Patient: sex F, age 62
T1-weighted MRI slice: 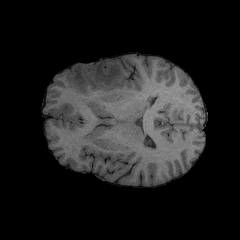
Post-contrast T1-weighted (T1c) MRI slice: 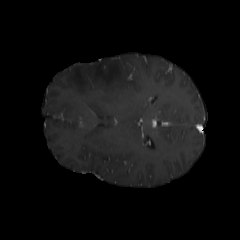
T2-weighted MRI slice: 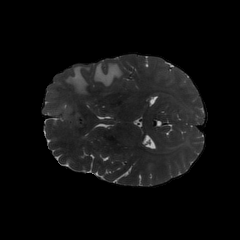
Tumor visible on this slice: yes
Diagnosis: Glioblastoma, IDH-wildtype
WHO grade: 4